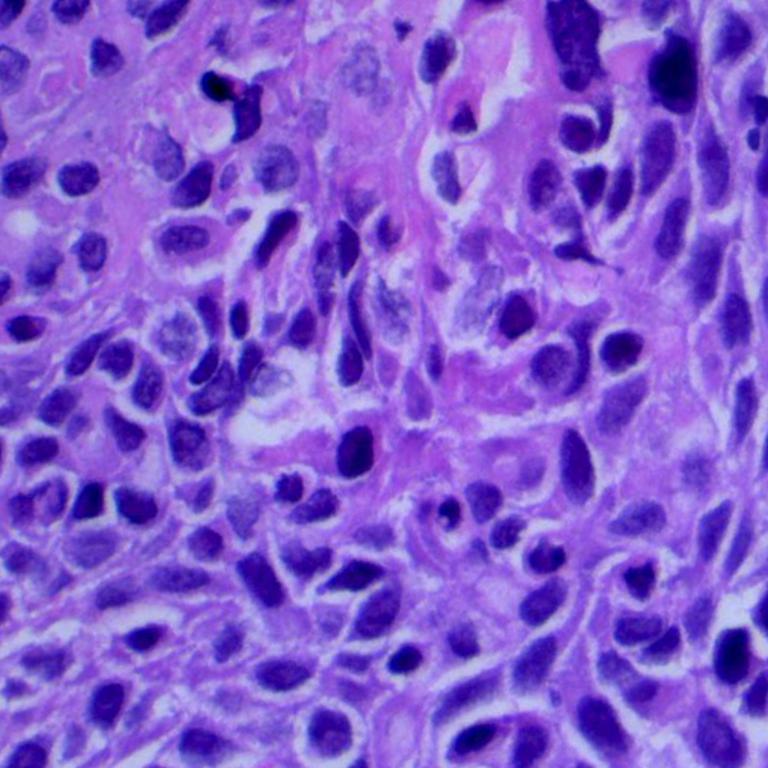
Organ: lung
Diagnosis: squamous carcinomas